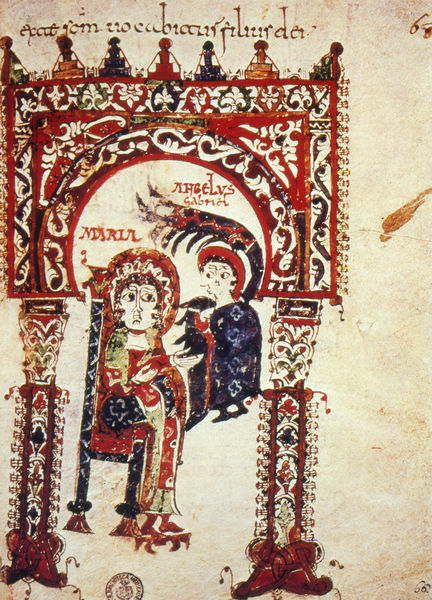
Titel: Traktat des Ildefons/Verkündigung
Institution: Florenz, Bibliotheca Medicea Laurenziana
Schlagwörter: blau, flügel, menschen, sitzen, bunt, frau, hell, nase, stuhl, säulen, rot, muster, ornament, alt, augen, diener, gesicht, mensch, hände, sitzend, engel, ranken, schweif, füße, schrift, bogen, farbe, schemel, könig, thron, ornamente, buch, seite, illustration, text, stempel, kapitell, buchseite, antik, mittelalter, königin, siegel, maria, umrahmt, latein, hebräisch, angelus, gabriel, buchmalerei, e, rollesiegel